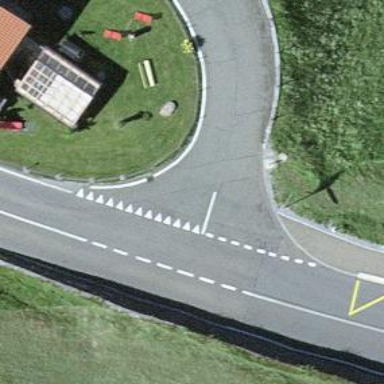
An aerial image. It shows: Road with "give way" sign.